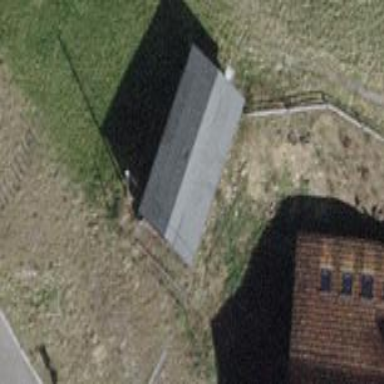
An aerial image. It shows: Pitched roof building.